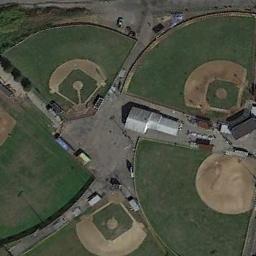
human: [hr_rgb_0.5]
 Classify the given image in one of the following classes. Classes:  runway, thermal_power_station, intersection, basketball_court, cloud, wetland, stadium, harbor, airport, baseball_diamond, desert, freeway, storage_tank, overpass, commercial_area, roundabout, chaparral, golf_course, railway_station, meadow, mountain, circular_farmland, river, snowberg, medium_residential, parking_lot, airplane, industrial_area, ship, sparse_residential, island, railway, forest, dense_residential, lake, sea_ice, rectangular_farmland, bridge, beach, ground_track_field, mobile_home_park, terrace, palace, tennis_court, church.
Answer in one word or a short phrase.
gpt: baseball_diamond